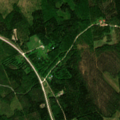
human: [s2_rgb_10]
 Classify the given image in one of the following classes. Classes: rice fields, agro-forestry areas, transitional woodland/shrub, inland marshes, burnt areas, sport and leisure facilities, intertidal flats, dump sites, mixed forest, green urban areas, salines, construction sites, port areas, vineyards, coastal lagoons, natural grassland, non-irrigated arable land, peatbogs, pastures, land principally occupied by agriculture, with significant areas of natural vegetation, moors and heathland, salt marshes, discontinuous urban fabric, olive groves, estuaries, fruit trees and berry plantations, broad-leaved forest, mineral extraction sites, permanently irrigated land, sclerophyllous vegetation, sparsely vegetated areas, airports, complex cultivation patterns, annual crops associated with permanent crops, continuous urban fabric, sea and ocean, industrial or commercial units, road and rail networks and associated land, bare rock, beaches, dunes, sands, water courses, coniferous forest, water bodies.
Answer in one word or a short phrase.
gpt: broad-leaved forest, coniferous forest, mixed forest, transitional woodland/shrub